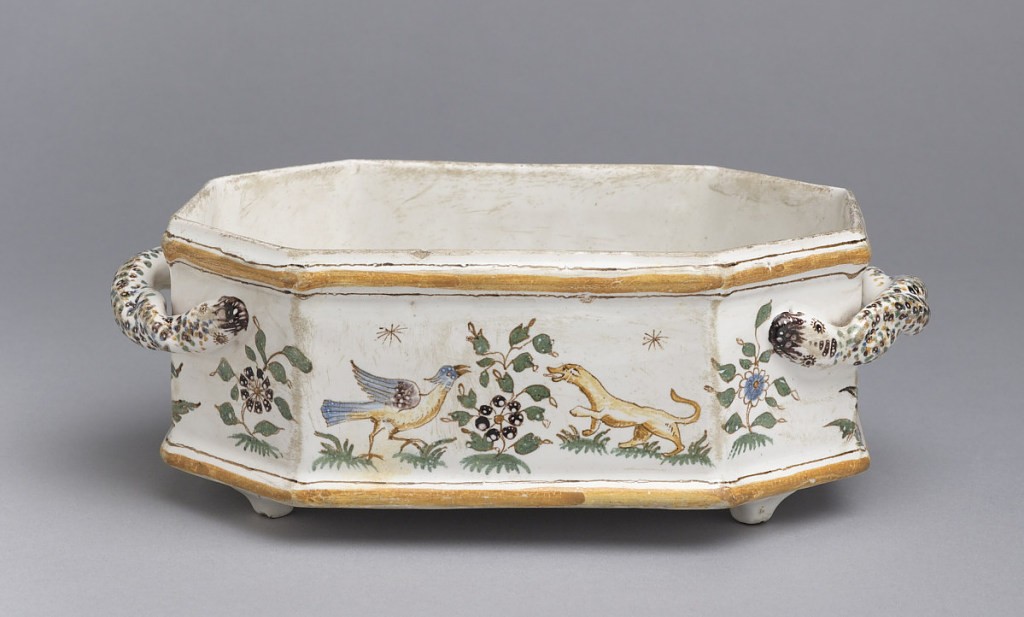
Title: Jardinière
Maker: Olérys-Laugier Factory, France, founded 1738
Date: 1760s
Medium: Tin-glazed earthenware
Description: Eight-sided, horizontal form with handles, on four short feet. White ground decorated with ochre bands at rim and bottom edge. Polychrome scene of a chinoiserie figure with long lock of hair seated amidst foliage. On opposite side, a bird faces a dog. Handles are decorated with speckled blue, ochre, and green glaze, and terminate in a creature's face. White interior.